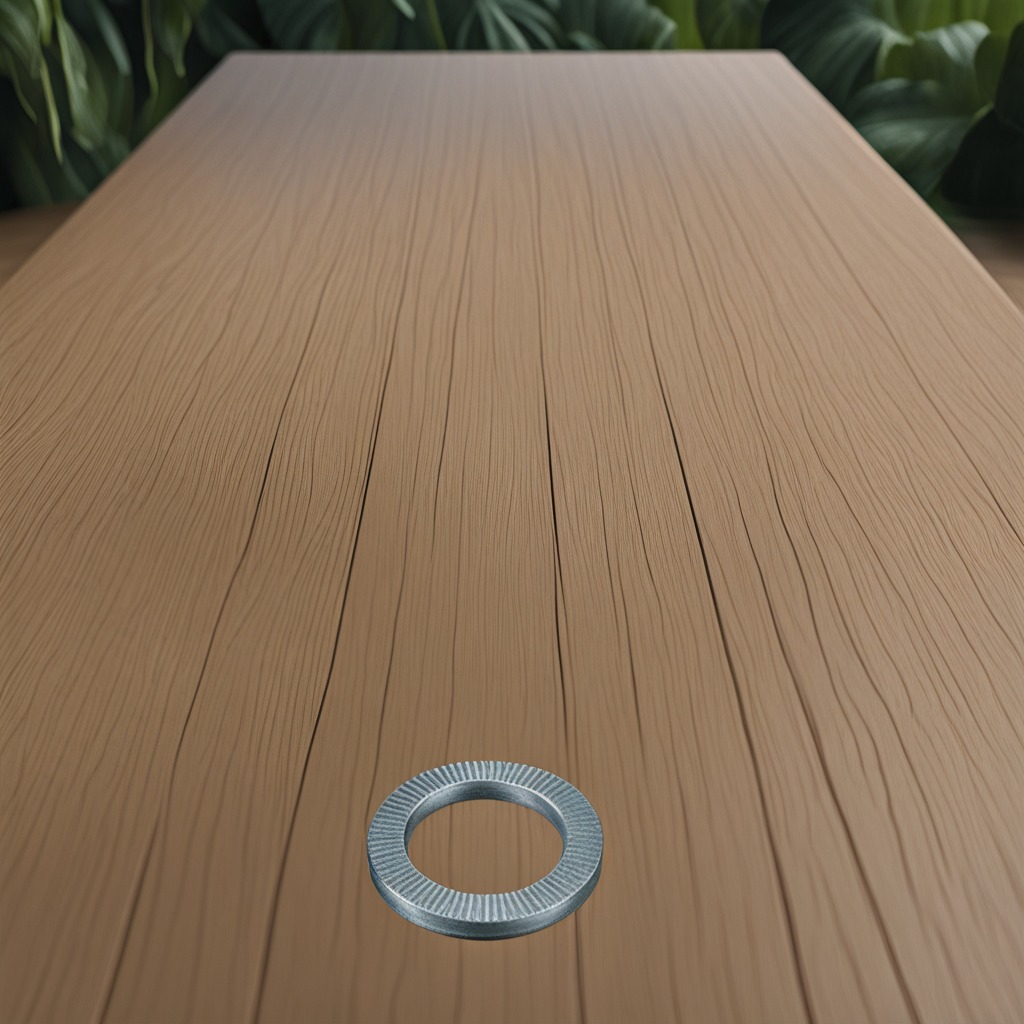
A flat metal washer is lying on a wooden table in a jungle field workshop tent.